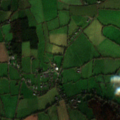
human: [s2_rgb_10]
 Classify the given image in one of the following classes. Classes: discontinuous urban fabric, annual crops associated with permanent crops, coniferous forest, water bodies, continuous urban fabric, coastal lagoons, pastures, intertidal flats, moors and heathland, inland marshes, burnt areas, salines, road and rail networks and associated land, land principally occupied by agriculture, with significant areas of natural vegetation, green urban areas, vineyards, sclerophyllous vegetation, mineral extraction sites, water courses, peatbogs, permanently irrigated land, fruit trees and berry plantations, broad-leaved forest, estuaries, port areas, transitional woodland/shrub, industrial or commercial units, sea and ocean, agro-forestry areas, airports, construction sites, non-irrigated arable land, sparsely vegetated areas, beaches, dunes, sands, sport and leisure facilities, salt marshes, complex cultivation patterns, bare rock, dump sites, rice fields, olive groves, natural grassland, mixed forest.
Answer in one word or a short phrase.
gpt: pastures